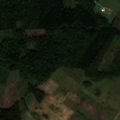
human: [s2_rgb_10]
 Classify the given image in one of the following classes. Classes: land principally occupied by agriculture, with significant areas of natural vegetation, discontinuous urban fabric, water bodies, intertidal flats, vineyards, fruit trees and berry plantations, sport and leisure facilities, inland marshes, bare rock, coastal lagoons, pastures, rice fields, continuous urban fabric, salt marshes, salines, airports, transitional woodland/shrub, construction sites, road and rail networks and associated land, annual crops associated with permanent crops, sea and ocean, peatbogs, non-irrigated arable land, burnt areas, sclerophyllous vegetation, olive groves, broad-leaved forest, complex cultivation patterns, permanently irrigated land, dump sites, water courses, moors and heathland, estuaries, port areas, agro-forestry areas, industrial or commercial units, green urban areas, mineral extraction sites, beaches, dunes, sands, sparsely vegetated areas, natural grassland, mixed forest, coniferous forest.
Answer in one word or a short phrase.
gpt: non-irrigated arable land, complex cultivation patterns, broad-leaved forest, mixed forest